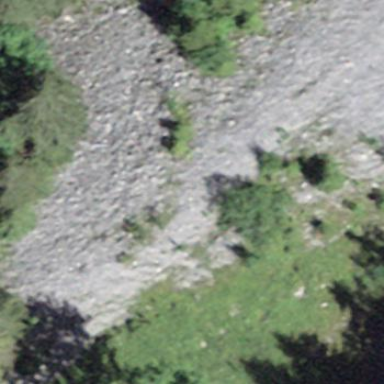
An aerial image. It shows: Natural scree.